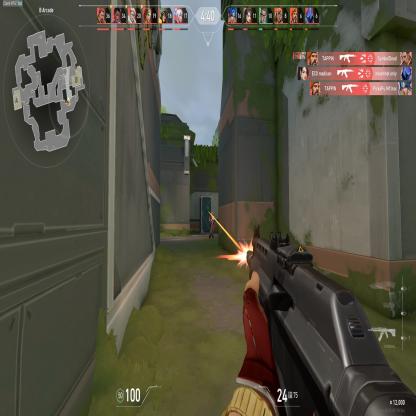
Label: enemy